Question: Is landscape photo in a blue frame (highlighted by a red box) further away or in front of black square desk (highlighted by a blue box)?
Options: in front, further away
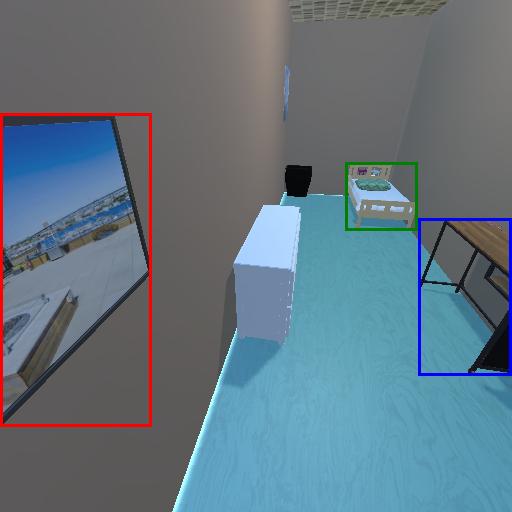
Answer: in front